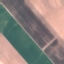
Land use / land cover class: AnnualCrop